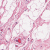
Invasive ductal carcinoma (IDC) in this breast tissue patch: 0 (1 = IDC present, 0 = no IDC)